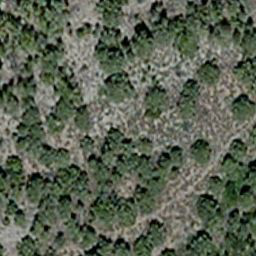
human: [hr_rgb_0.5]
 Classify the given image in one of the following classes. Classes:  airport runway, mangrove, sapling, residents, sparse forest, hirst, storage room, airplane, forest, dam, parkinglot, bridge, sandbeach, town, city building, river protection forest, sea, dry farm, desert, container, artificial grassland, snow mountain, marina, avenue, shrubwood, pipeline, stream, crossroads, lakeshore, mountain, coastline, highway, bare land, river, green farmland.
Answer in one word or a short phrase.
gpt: sparse forest